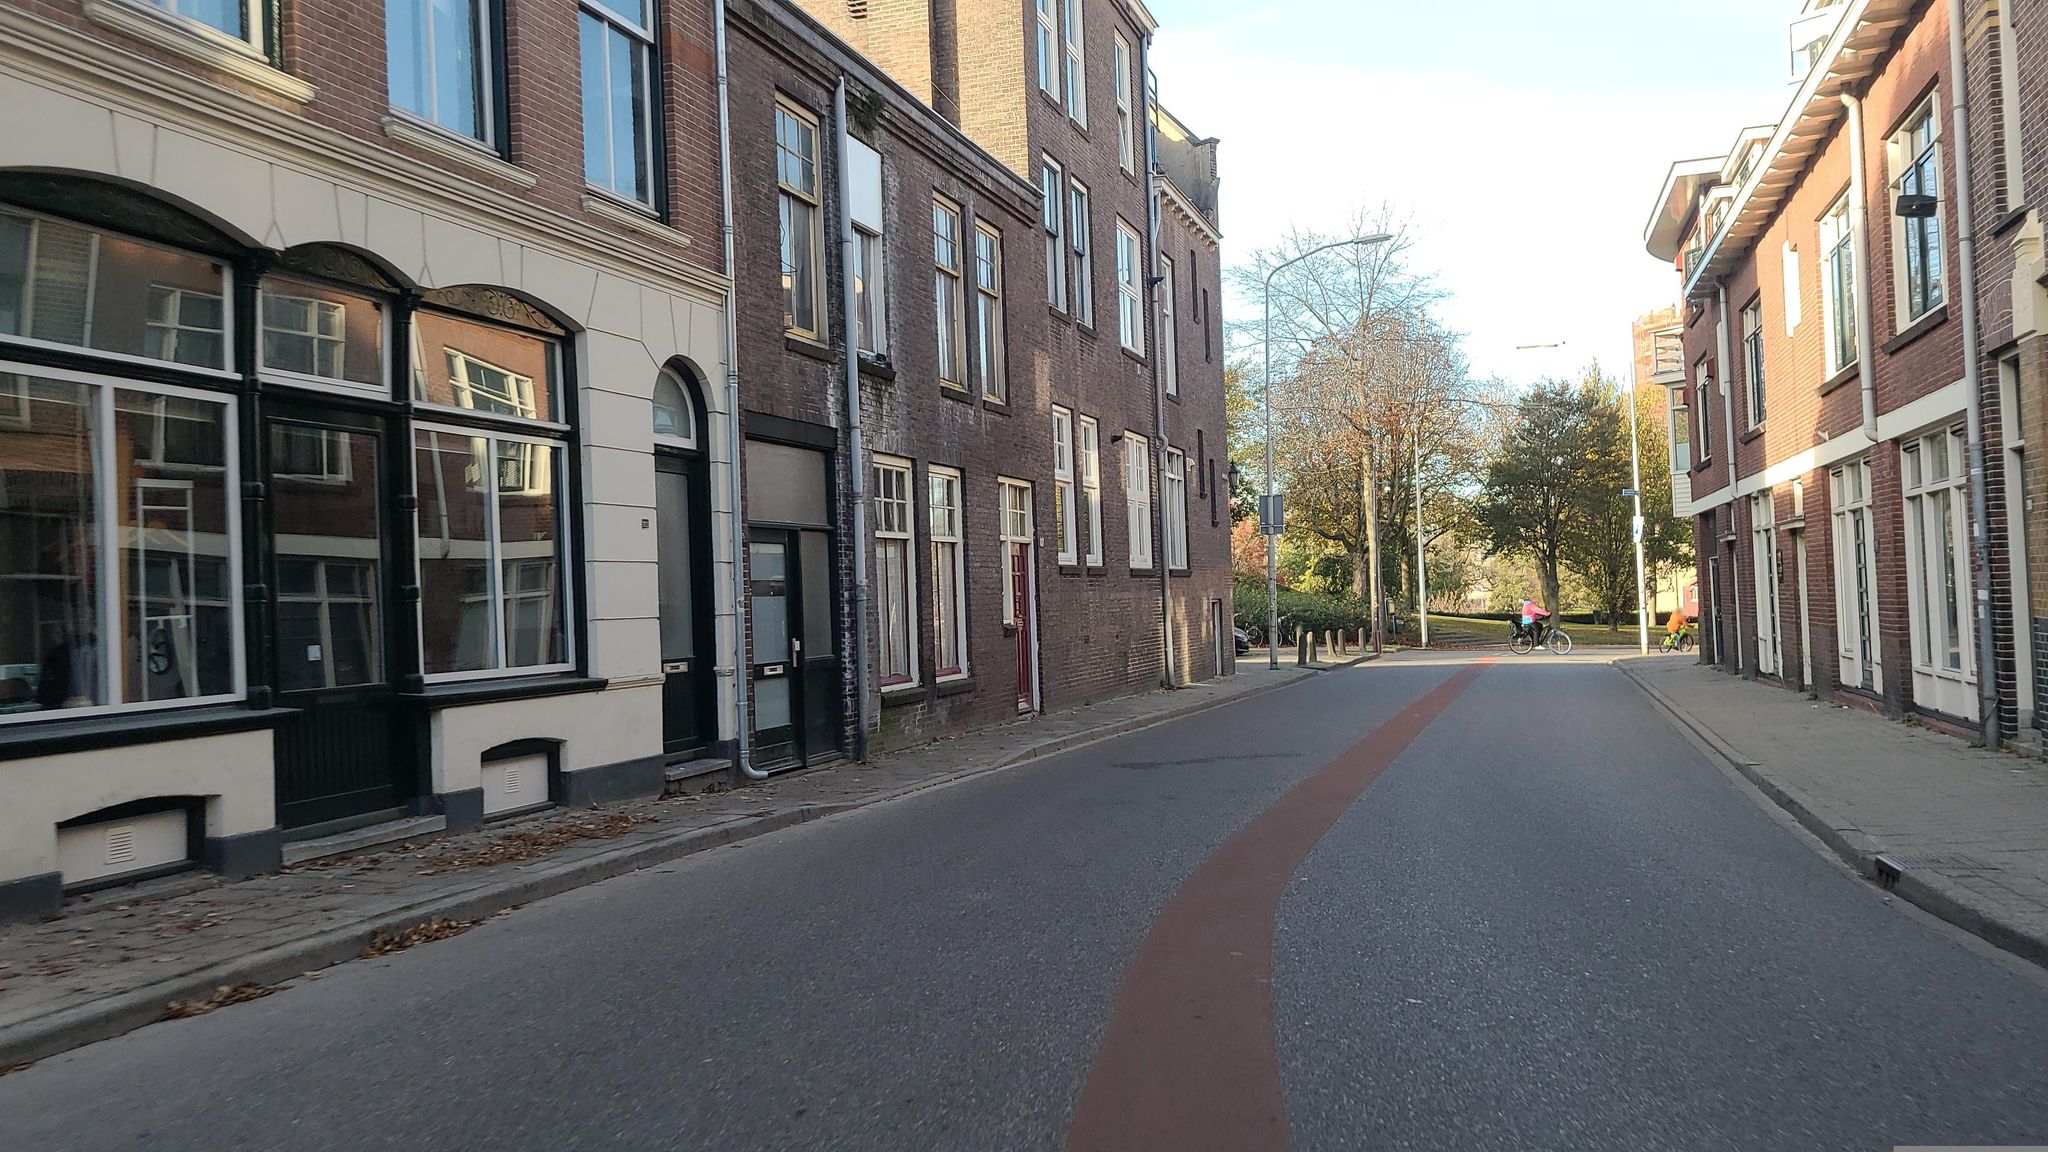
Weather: clear
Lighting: day
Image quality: good
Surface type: walking surface
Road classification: pedestrian, residential, service
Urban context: urban centre
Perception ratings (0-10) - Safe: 9.3, Lively: 8.58, Beautiful: 4.86, Boring: 3.1, Depressing: 0.83, Wealthy: 7.5